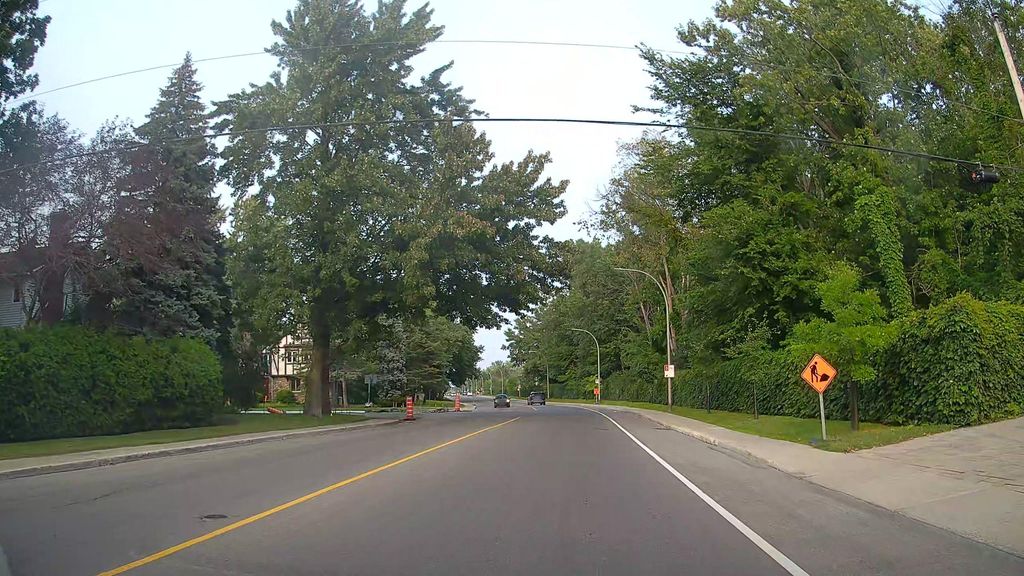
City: montreal